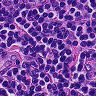
Metastatic tissue present: no